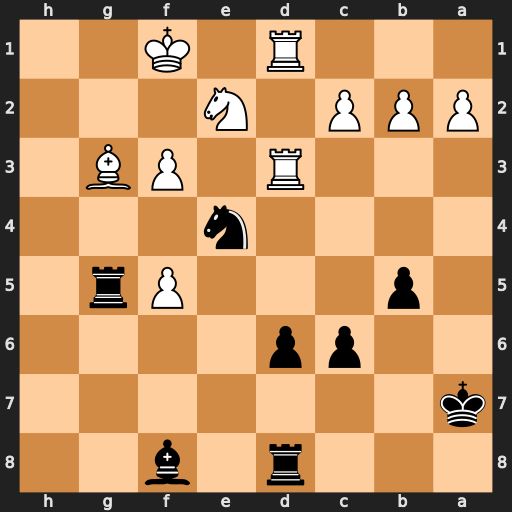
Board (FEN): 3r1b2/k7/2pp4/1p3Pr1/4n3/3R1PB1/PPP1N3/3R1K2
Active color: b
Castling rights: -
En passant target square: -
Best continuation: Nxg3+ Nxg3 Rxg3